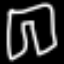
Label: pants